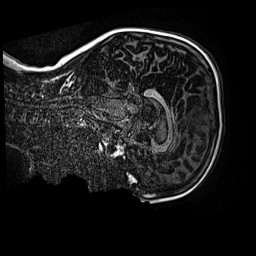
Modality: MP2RAGE
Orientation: sagittal
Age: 9
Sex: male
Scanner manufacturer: siemens
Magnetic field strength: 3 T
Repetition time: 4 s
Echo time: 0.00299 s